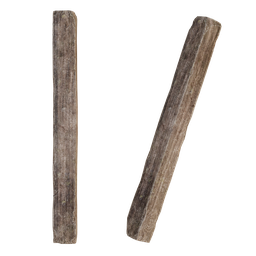
Label: architecture